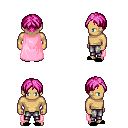
a pixel art fantasy rpg character, male body template, human, tanned skin, pink cape, metal pants, pink parted hairstyle, black slippers, four views (front, back, left, right), 2x2 character sprite sheet, small pixel art, hard edges, no anti-aliasing